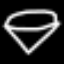
Label: diamond